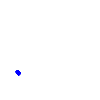
Particle: electron